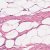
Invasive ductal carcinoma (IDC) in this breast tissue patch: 1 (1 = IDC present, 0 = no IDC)